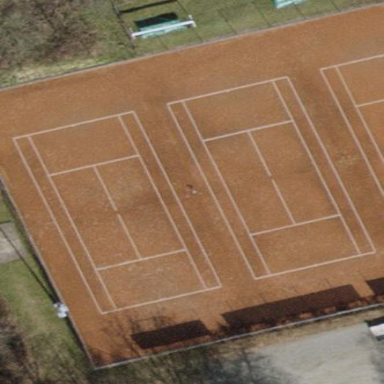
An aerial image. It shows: Tennis court on pitch.